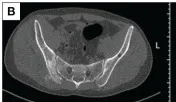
X-ray, CT, and MRI images. (B) The local discontinuity in the bone cortex of the right sacroiliac joint before chemotherapy, along with osteogenic bone destruction, large surrounding soft tissue mass, and unclear boundaries.
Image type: radiology (ct)